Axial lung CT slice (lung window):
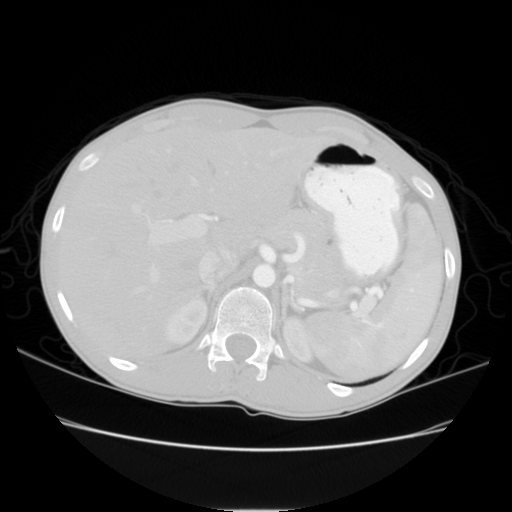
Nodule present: no